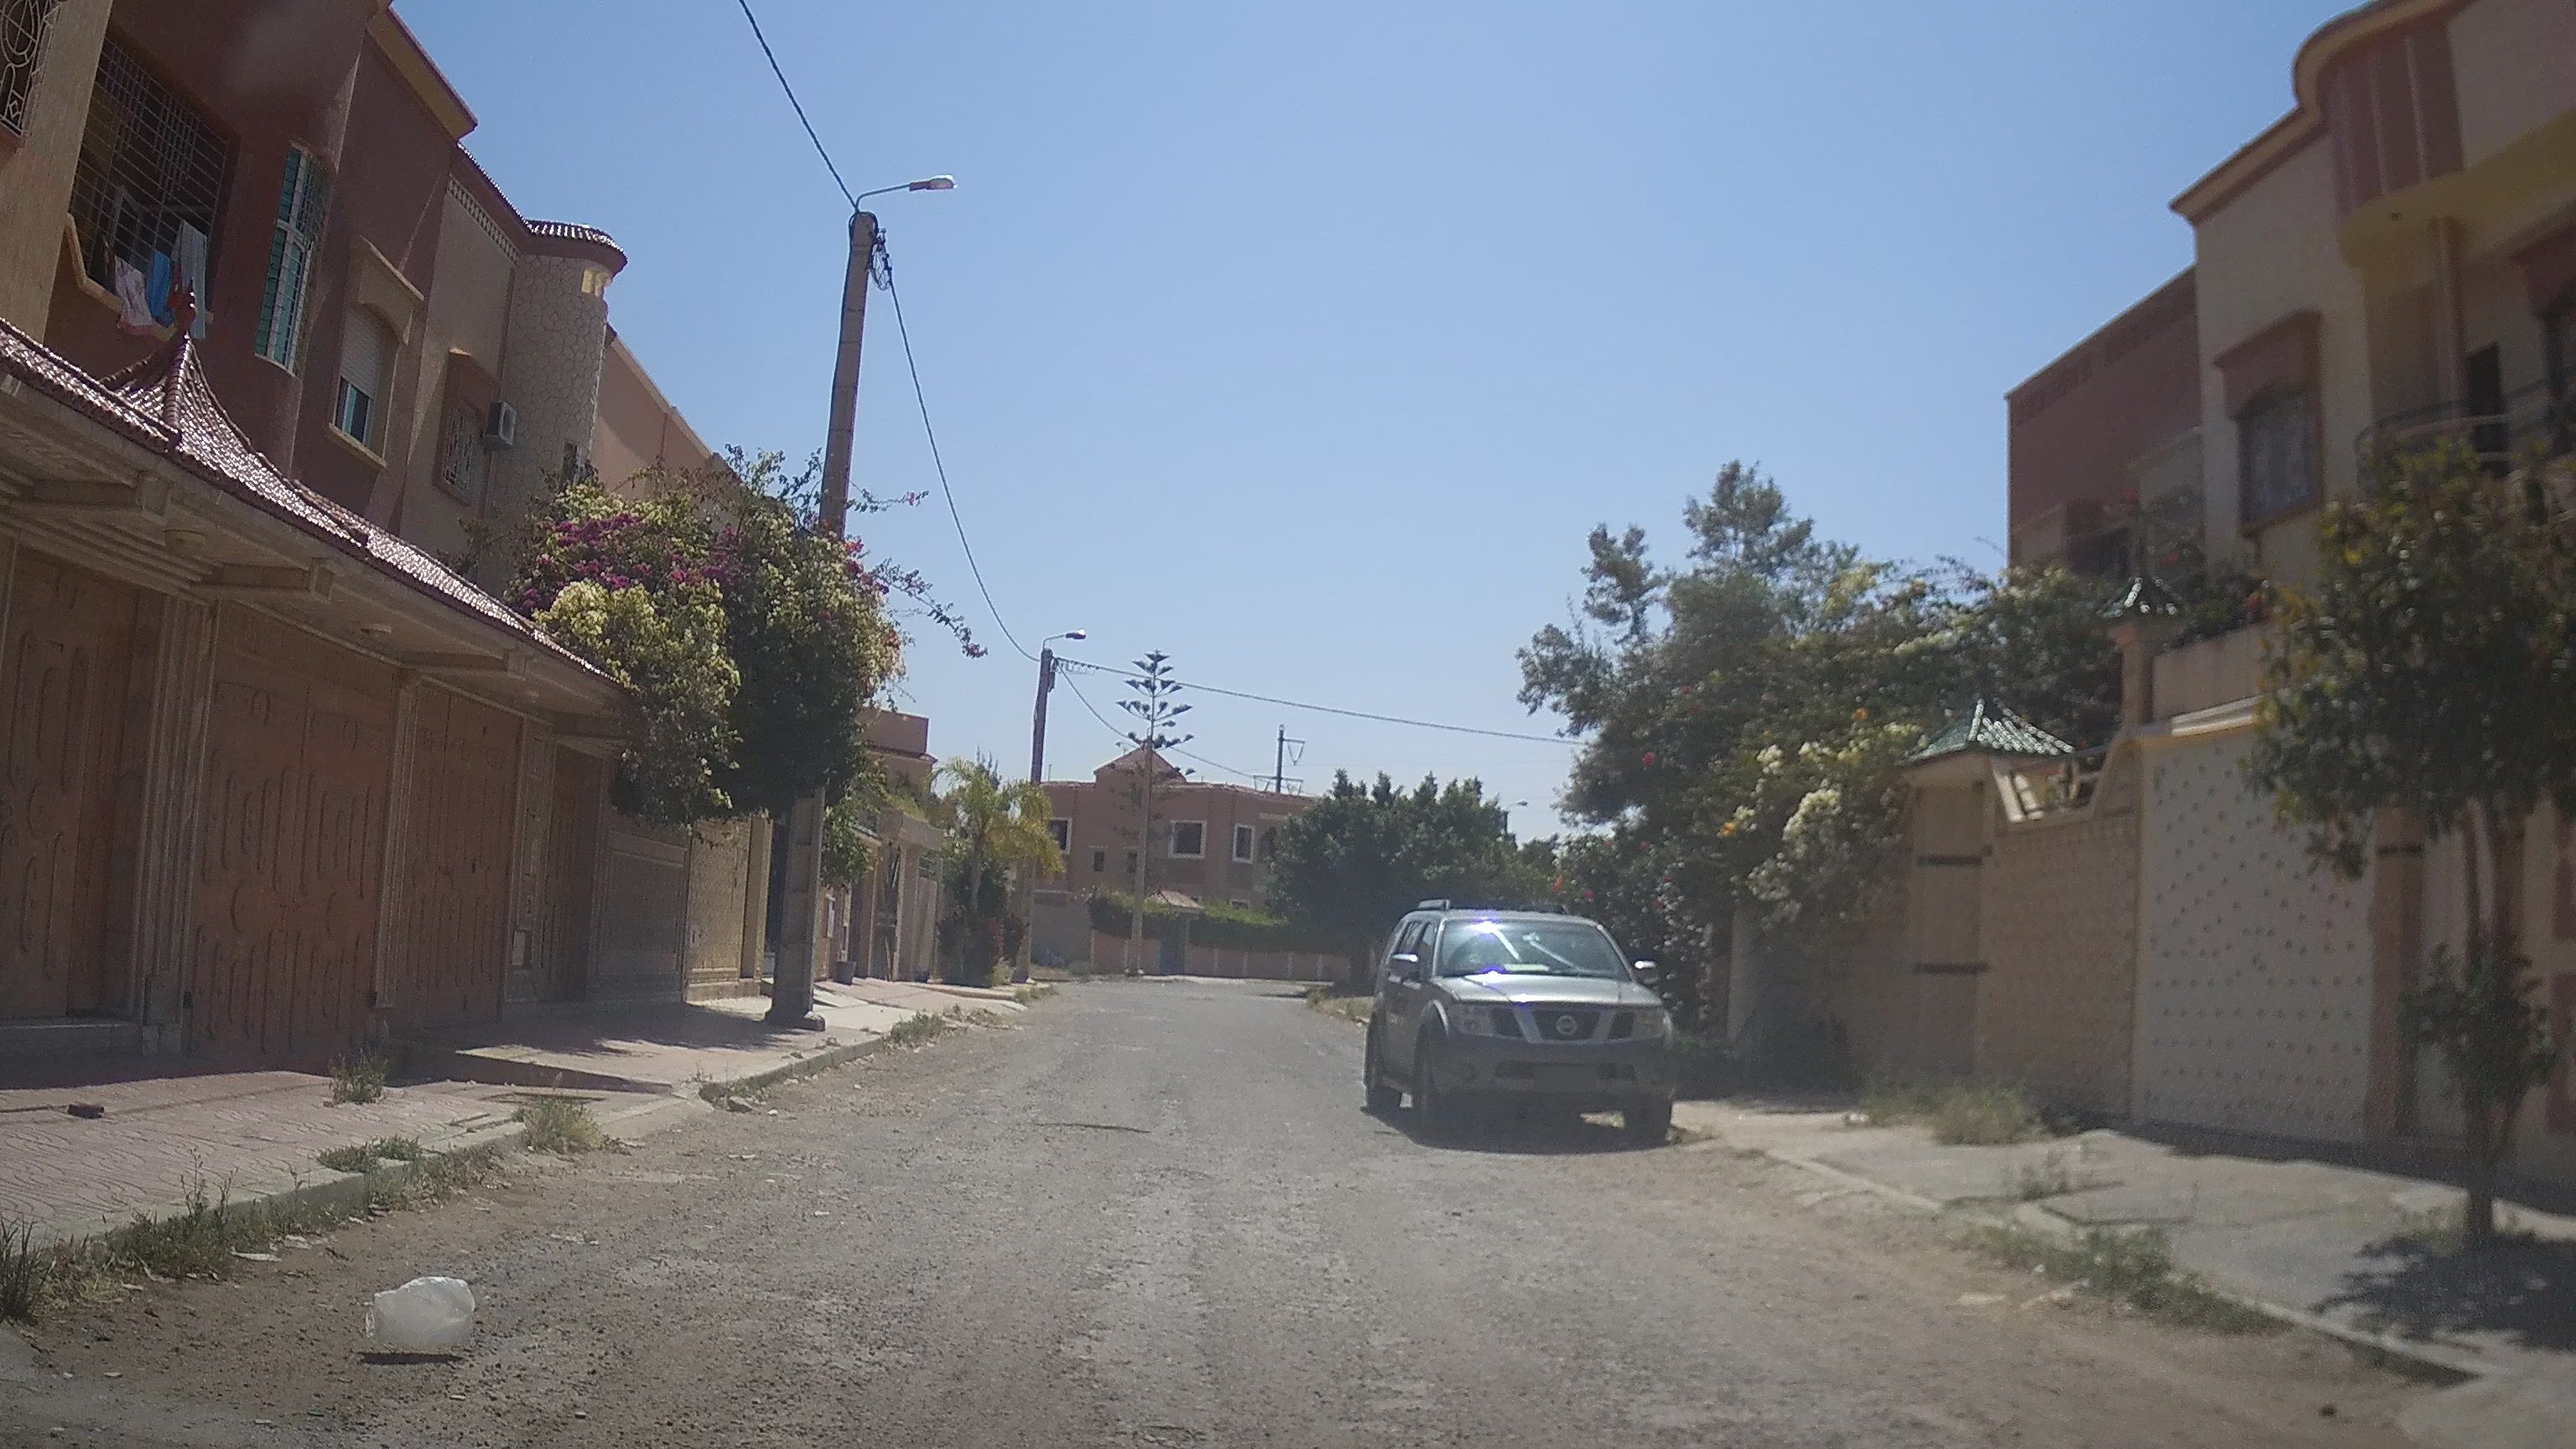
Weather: clear
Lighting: day
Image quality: good
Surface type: driving surface
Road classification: residential, track
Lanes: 2.0
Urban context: urban centre
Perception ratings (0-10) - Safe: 5.52, Lively: 6.2, Beautiful: 2.93, Boring: 4.99, Depressing: 6.19, Wealthy: 2.71